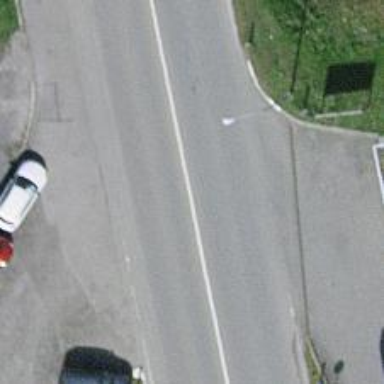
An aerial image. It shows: Primary road with asphalt surface.